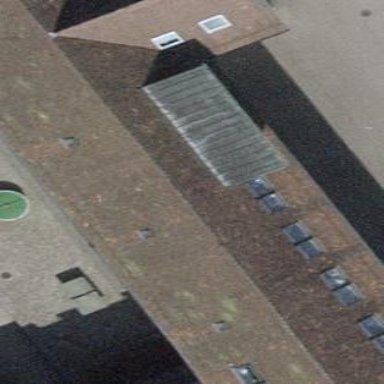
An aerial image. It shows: School building.